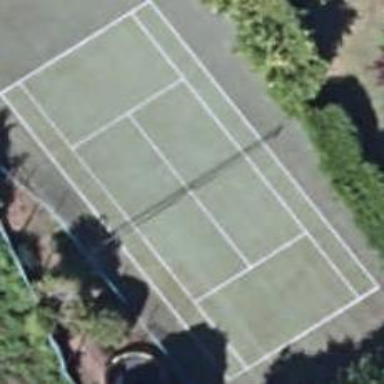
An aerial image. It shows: Tennis court in leisure pitch.